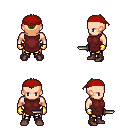
a pixel art fantasy rpg character, male body template, human, light skin, maroon tunic, gold greaves, green short mohawk hairstyle, red bandana, gold gloves, maroon shoes, dagger, four views (front, back, left, right), 2x2 character sprite sheet, small pixel art, hard edges, no anti-aliasing